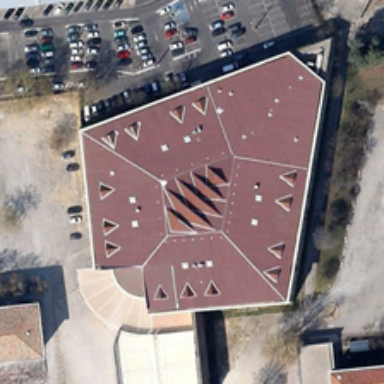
There is a red building in the middle of the land .